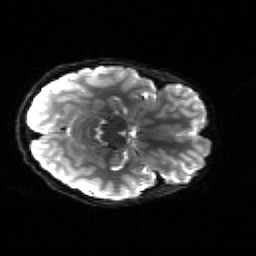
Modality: sbref
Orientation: axial
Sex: male
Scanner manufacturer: siemens
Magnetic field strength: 3 T
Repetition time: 5 s
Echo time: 0.071 s